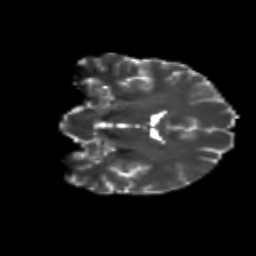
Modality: T2w
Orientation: coronal
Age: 22
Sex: female
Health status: healthy
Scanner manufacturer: siemens
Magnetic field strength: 3 T
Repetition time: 8.6 s
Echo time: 0.095 s